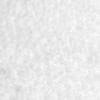
Label: no_change